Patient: sex M, age 29
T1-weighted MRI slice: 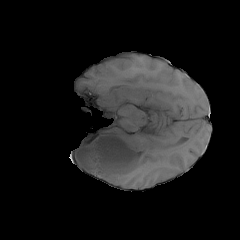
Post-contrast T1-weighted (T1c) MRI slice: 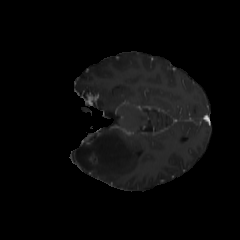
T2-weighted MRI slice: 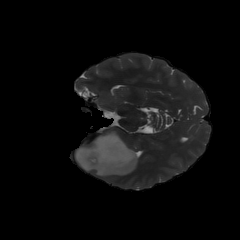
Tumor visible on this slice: yes
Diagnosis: Astrocytoma, IDH-mutant
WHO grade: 4